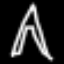
Label: The Eiffel Tower